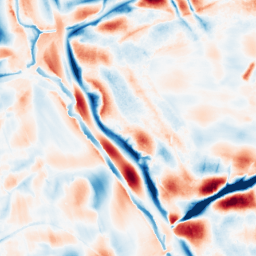
Category: wavelet
Decomposition family: wavelet_biorthogonal
Decomposition parameters: wavelet: bior3.5
level: 5
Upsampling method: linear_exact
Upsampling parameters: scale: 4
Upsampling scale: 4